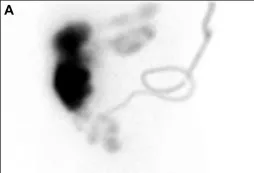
99mTc-NaTcO4 SPECT/CT: The Maximum Intensity Projection (MIP) image.
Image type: radiology (scintigraphy)